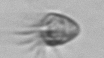
Label: Ciliophora